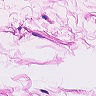
Metastatic tissue present: no